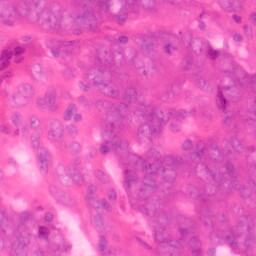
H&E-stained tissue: Colon